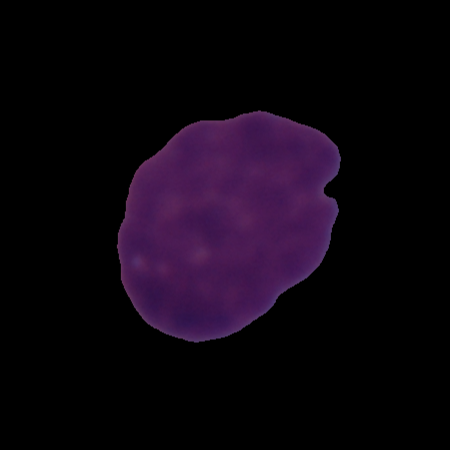
Label: cancer